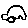
Label: car